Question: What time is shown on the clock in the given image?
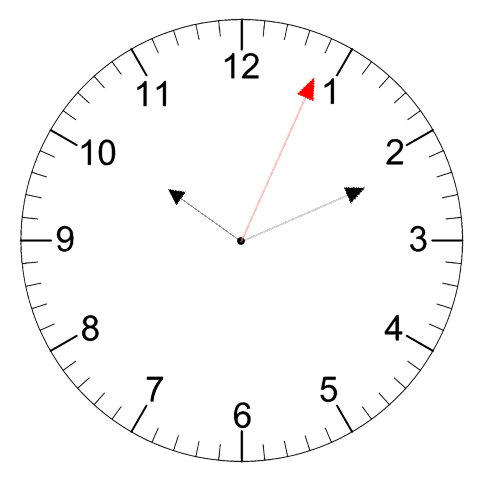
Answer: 10:11:04